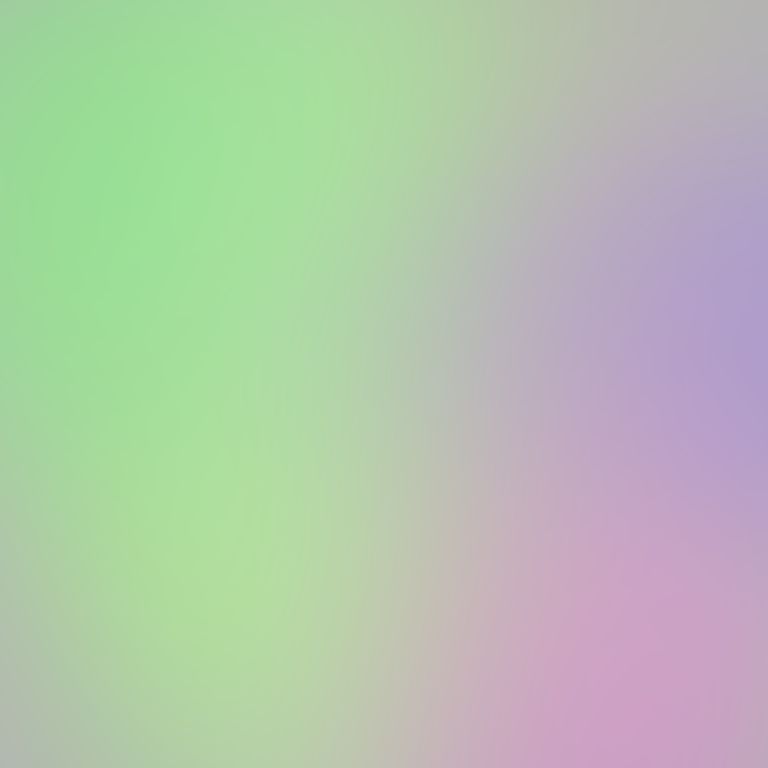
Abstract light effect, smooth gradient from soft green to gentle purple, calm atmosphere, diffuse light, no room, no furniture, no objects.